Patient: sex F, age 57
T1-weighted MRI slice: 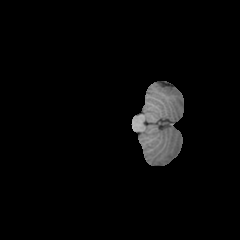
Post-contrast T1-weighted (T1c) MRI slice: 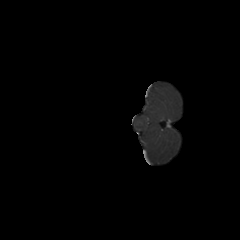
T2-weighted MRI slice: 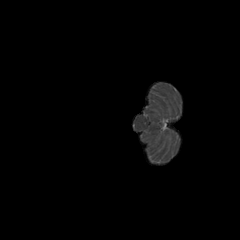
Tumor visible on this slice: no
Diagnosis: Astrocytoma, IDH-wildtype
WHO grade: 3